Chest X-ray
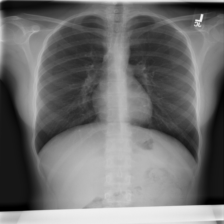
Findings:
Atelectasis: negative
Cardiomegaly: negative
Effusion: negative
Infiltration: negative
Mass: negative
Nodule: negative
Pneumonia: negative
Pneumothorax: negative
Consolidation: negative
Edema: negative
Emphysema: negative
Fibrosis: negative
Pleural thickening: negative
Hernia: negative